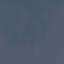
Land use / land cover class: SeaLake